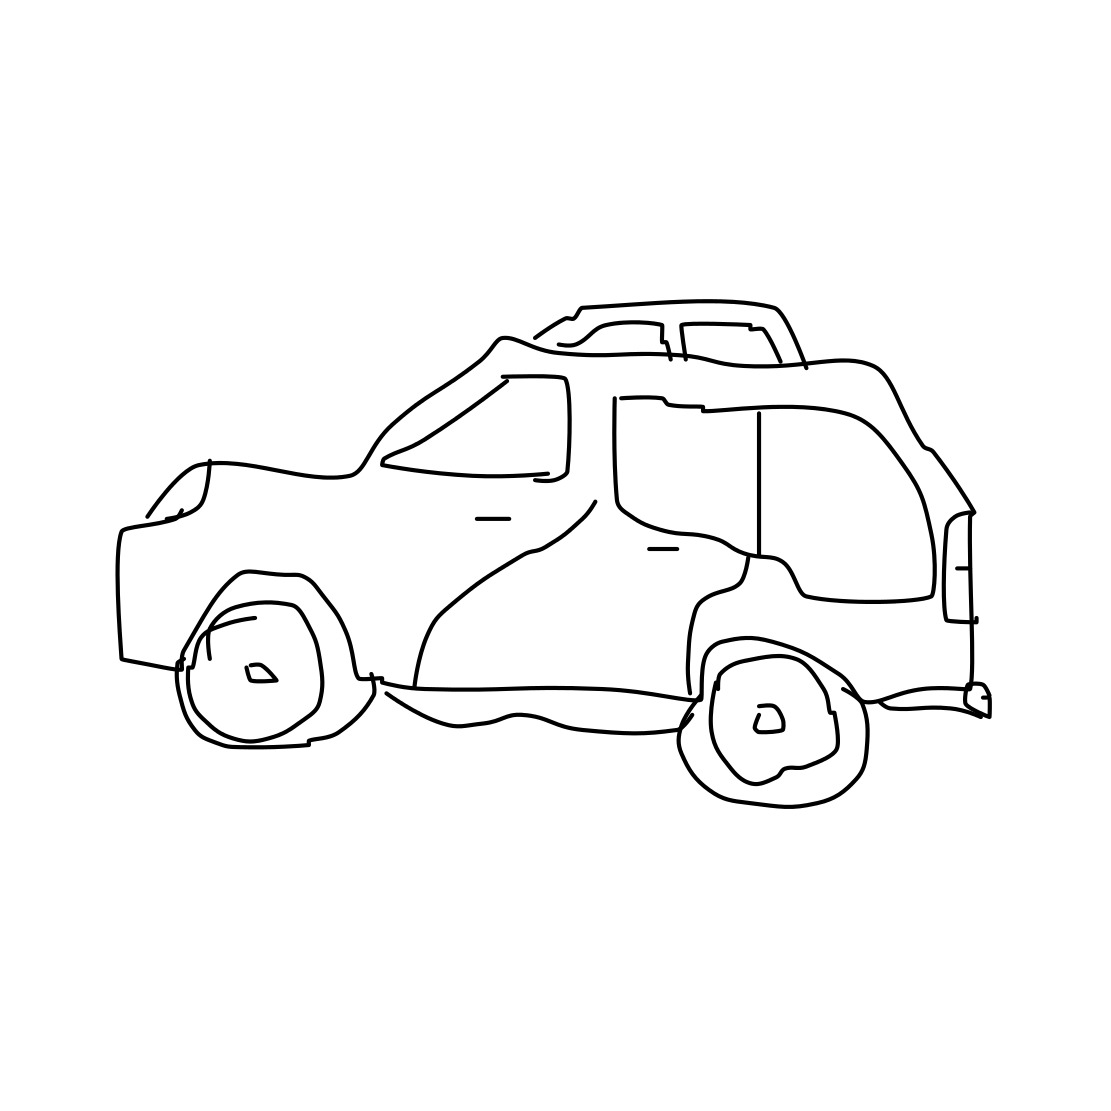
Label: suv